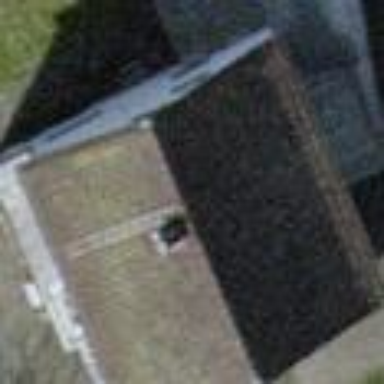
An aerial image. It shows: White building with gabled roof made of brown roof tiles. The roof is oriented across the building.